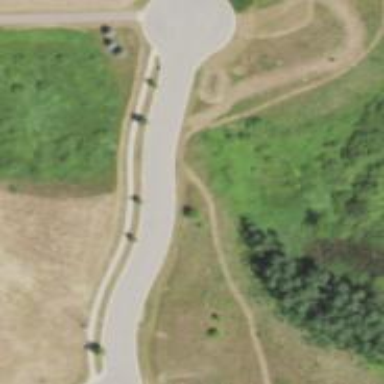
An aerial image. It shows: Turning circle on the road.